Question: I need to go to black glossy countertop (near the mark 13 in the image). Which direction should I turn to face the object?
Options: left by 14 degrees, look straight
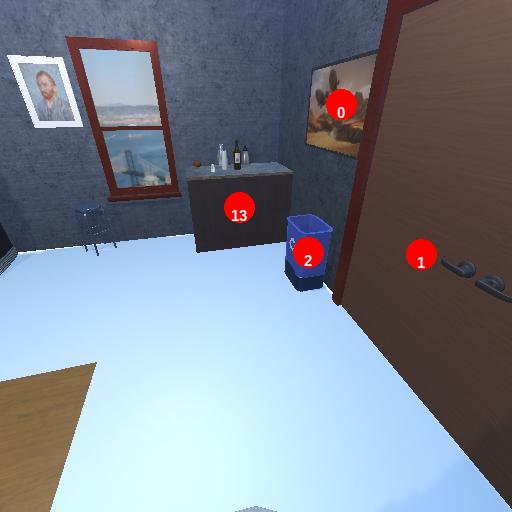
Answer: left by 14 degrees